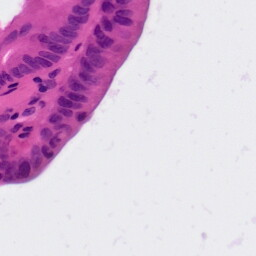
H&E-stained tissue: Colon